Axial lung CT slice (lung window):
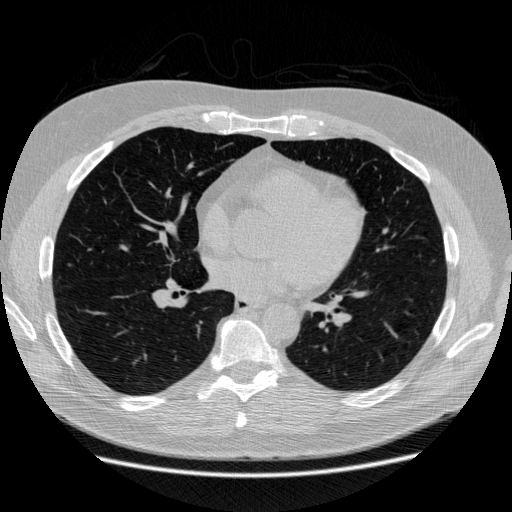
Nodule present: no